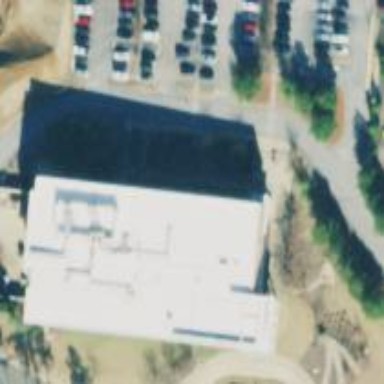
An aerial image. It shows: College building.